Question: I am trying to add error bars to my double y axis graph, but when ran, it completely ruins the graph. I attached a picture below. I also added my code.
If you need the full data set, let me know! Thank you so much in advance!
'''
scalefactor <- max(Complete_Seasonality_Data$PRCP)/max(Complete_Seasonality_Data$Temp_C)
p <- ggplot(Complete_Seasonality_Data, aes(x = NewMonths5))
p <- p + geom_point(aes(y = PRCP, colour = "Precipitation"))
p <- p + geom_line(aes(y = PRCP, colour = "Precipitation", group=1))
p <- p + geom_point(aes(y = Temp_C*scalefactor, colour = "Temperature"))
p <- p + geom_line(aes(y = Temp_C*scalefactor, colour = "Temperature", group=1))
p <- p + scale_y_continuous(sec.axis = sec_axis(~./scalefactor, name = ylabseasonality))
p <- p + scale_colour_manual(values = c("blue", "red"))
p <- p + labs(y = "Precipitation (in)",
x = "Month",
colour = "Parameter")
p <- p + theme_bw()
p <- p + theme(axis.text.x = element_text(angle = 90), legend.position = c(.99, .01))
p <- p + geom_errorbar(aes(ymin = TempSummary$mean - StdErrorTemp, ymax = TempSummary$mean + StdErrorTemp), position=position_dodge(.9), width=0.2)
p <- p + geom_errorbar(aes(ymin = PrecipSummary$mean - StdErrorPrecip, ymax = TempSummary$mean + StdErrorPrecip), position=position_dodge(.9), width=0.2)
p
'''
How I computed the Std Errors
'''
TempSummary<- Summarize(Temp_C~ Month,
data=Chara_Data,
digits=3)
View(TempSummary)
StdErrorTemp<- (TempSummary$sd)/ (sqrt(TempSummary$n))
View(StdErrorTemp)
PrecipSummary<- Summarize(PRCP ~ Group.1,
data=Complete_Seasonality_Data,
digits=3)
StdErrorPrecip<- (PrecipSummary$sd/ sqrt(PrecipSummary$n))
'''
Complete data set!
'''
structure(list(Group.1 = c("April", "August", "December", "February",
"January", "July", "June", "March", "May", "November", "October",
"September"), Season = c(NA_real_, NA_real_, NA_real_, NA_real_,
NA_real_, NA_real_, NA_real_, NA_real_, NA_real_, NA_real_, NA_real_,
NA_real_), Month = c(NA_real_, NA_real_, NA_real_, NA_real_,
NA_real_, NA_real_, NA_real_, NA_real_, NA_real_, NA_real_, NA_real_,
NA_real_), Year = c(<PHONE>41, 2016.6, 2016.6, 2017.6,
2017.6, 2016.6, <PHONE>41, 2017, <PHONE>41, 2016.6,
2016.6, 2016.6), Date = structure(c(<PHONE>.94118, <PHONE>,
<PHONE>, <PHONE>, <PHONE>, <PHONE>, <PHONE>.76471,
<PHONE>, <PHONE>.35294, <PHONE>, <PHONE>, <PHONE>
), class = c("POSIXct", "POSIXt")), Site = c(8.17647058823529,
8.125, 7.775, 7.775, 6.375, 6.375, 8.20588235294118, 6.80555555555556,
6.55882352941176, 6.375, 8.1, 6.375), PercentCover = c(0.765882352941176,
0.7125, 0.7505, 0.7775, 0.8625, 0.867, 0.763529411764706, 0.83,
0.850588235294118, 0.848, 0.7065, 0.834), AveHt = c(60.1684438927086,
50.2311192279942, 58.9048701298701, 57.3448097041847, 55.2253291847042,
64.6965656565657, 57.9602622867329, 56.672138047138, 64.4076426024955,
57.1465322871573, 54.3781565656566, 58.3185831529582), SE = c(7.07246013321596,
7.79305525403115, 7.00224498332823, 6.46671176266333, 6.32495719718401,
7.04611575726224, 8.09695750051648, 5.65899377193264, 7.28959135811987,
6.24571692582705, 7.32819802238581, 7.05669314452393), MaxHt = c(88.3823529411765,
81.625, 87.75, 85, 85.875, 96.425, 92.9117647058823, 82.5, 98.6764705882353,
88.125, 79.75, 89.65), green = c(0.350962665193537, 0.278211058736042,
0.183934291894458, 0.197711422851132, 0.179043270311077, 0.335751664926552,
0.186533536107468, 0.256634190010066, 0.319397625619223, 0.204519948331115,
0.249063275007846, 0.277894684744482), yellow = c(0.556643767952726,
0.569690303836593, 0.686152813243381, 0.654331042886853, 0.594548585049017,
0.554485584960289, 0.581008683220038, 0.609988063809375, 0.594827659217835,
0.620510694031593, 0.633793562346056, 0.600527348262596), brown = c(0.0923935668537371,
0.14983619398845, 0.122185622134889, 0.145933312808728, 0.226114026992848,
0.10976275011316, 0.229212761734686, 0.132653108499399, 0.0857747151629417,
0.174675239990233, 0.114398064606882, 0.121577966992922), Temp = c(78.4411764705882,
82.975, 75.65, 74.75, 74.3, 82.2051282051282, 81.0882352941177,
75.8333333333333, 79.8823529411765, 78.6, 80.1944444444444, 83
), Temp_C = c(25.8006535947712, 28.3194444444444, 24.25, 23.75,
23.5, 27.8917378917379, 27.2712418300654, 24.3518518518519, 26.6013071895425,
25.8888888888889, 26.7746913580247, 28.3333333333333), Vis = c(1.98823529411765,
2.12820512820513, 2.2125, 2.07, 2.1625, 2.07179487179487, 2.05,
2.02777777777778, 2.11764705882353, 2.205, 2.11, 2.17375), Nests = c(12.4117647058824,
17.1, 7.1, 6.275, 4, 8.9, 13.8787878787879, 4.88888888888889,
7.38235294117647, 2.8, 13.025, 5.6), SickorDeadFish = c(0.0882352941176471,
0.2, 0.175, 0.075, 0.05, 0.117647058823529, 0.0882352941176471,
0.166666666666667, 0.0294117647058824, 0.25, 0.333333333333333,
0.275), Cladophora = c(0.0866666666666667, 0.0492857142857143,
0.0471428571428571, 0.0907142857142857, 0.0264285714285714, 0.0154545454545455,
0.0380952380952381, 0.0295238095238095, 0.0161904761904762, 0.0178571428571429,
0.0407142857142857, 0.03), Comments = c(NaN, NaN, NaN, NaN, NaN,
NaN, NaN, NaN, NaN, NaN, NaN, NaN), STATION = c(NA_real_, NA_real_,
NA_real_, NA_real_, NA_real_, NA_real_, NA_real_, NA_real_, NA_real_,
NA_real_, NA_real_, NA_real_), NAME = c(NA_real_, NA_real_, NA_real_,
NA_real_, NA_real_, NA_real_, NA_real_, NA_real_, NA_real_, NA_real_,
NA_real_, NA_real_), DATE = c(NA_real_, NA_real_, NA_real_, NA_real_,
NA_real_, NA_real_, NA_real_, NA_real_, NA_real_, NA_real_, NA_real_,
NA_real_), MONTH = c(NA_real_, NA_real_, NA_real_, NA_real_,
NA_real_, NA_real_, NA_real_, NA_real_, NA_real_, NA_real_, NA_real_,
NA_real_), AWND = c(6.52626966292135, 5.97866090712743, 5.85811926605505,
6.31656097560976, 6.181, 6.1103908045977, 6.23947727272727, 6.5154211663067,
6.0985313174946, 5.64997635933806, 5.43263157894737, 5.54940639269406
), FMTM = c(<PHONE>33, <PHONE>1, <PHONE>39,
<PHONE>67, <PHONE>34, <PHONE>39, 1378.3,
<PHONE>9, <PHONE>06, <PHONE>67, <PHONE>23,
<PHONE>67), PGTM = c(<PHONE>1, <PHONE>48,
<PHONE>33, <PHONE>7, <PHONE>93, <PHONE>04,
<PHONE>05, <PHONE>23, <PHONE>66, <PHONE>07,
<PHONE>4, 1396), PRCP = c(0.0205869074492099, 0.0248701298701299,
0.0663425925925926, 0.0481472684085511, 0.0360991379310345, 0.0101144164759725,
0.00790067720090293, 0.0762693156732892, 0.0298491379310345,
0.0472985781990521, 0.034965034965035, 0.0243778801843318), SNOW = c(0,
0, 0, 0, 0, 0, 0, 0, 0, 0, 0, 0), SNWD = c(0, 0, 0, 0, 0, 0,
0, 0, 0, 0, 0, 0), TAVG = c(78.5333333333333, NaN, NaN, 61.1052631578947,
68.6333333333333, 80.2903225806452, 79.4, 72.5161290322581, 77.8709677419355,
NaN, NaN, NaN), TMAX = c(83.6826484018265, 88.8509719222462,
81.4940617577197, 80.6938271604938, 80.8072562358277, 88.1520737327189,
86.8795454545455, 81.3290043290043, 84.6048034934498, 83.8289786223278,
86.3615560640732, 88.1009174311927), TMIN = c(67.5423340961098,
72.5917926565875, 66.4394299287411, 64.9283950617284, 64.5600907029478,
71.9654377880184, 70.6772727272727, 65.7597402597403, 68.6527472527472,
68.9643705463183, 70.558352402746, 71.7821100917431), TSUN = c(NaN,
NaN, NaN, 0, 0, NaN, NaN, NaN, NaN, NaN, NaN, NaN), WDF2 = c(115.538116591928,
100.905172413793, 133.577981651376, 143.965936739659, 149.438444924406,
91.<PHONE>, 99.5022624434389, 131.612903225806, 124.279569892473,
109.693396226415, 119.450800915332, 115.<PHONE>), WDF5 = c(107.545045045045,
97.6077586206897, 124.528735632184, 133.<PHONE>, 140.826086956522,
82.5229357798165, 90.972850678733, 120.634573304158, 115.714285714286,
103.720379146919, 109.266055045872, 104.736842105263), WSF2 = c(15.2026905829596,
14.8530172413793, 14.6919724770642, 15.4111922141119, 15.1332613390929,
14.9070938215103, 15.<PHONE>, 15.4161290322581, 14.8625806451613,
14.322641509434, 14.3432494279176, 14.5600456621005), WSF5 = c(22.1105855855856,
21.9961206896552, 20.8029885057471, 20.8081145584726, 20.4824675324675,
22.4052752293578, 22.2158371040724, 21.9317286652079, 21.<PHONE>,
20.8722748815166, 20.493119266055, 21.0052511415525), WT01 = c(1,
1, 1, 1, 1, 1, 1, 1, 1, 1, 1, 1), WT02 = c(NaN, 1, NaN, 1, 1,
NaN, NaN, 1, 1, NaN, 1, NaN), WT08 = c(1, 1, 1, 1, 1, 1, 1, 1,
1, 1, 1, 1), WT10 = c(NaN, NaN, NaN, NaN, NaN, NaN, 1, NaN, NaN,
NaN, NaN, NaN), NewMonths2 = structure(c(17295, 17253, 17364,
17432, 17409, 17216, 17350, 17243, 17324, 17341, 17315, 17284
), class = "Date")), row.names = c(NA, -12L), class = "data.frame")
'''

**Edited to add complete data set and how I did std error
Temp Summary
'''
structure(list(Month = c("April", "August", "December", "February",
"January", "July", "June", "March", "May", "November", "October",
"September"), n = c(34, 40, 40, 40, 40, 40, 34, 36, 34, 40, 40,
40), nvalid = c(34, 40, 40, 40, 40, 39, 34, 36, 34, 40, 36, 40
), mean = c(25.801, 28.319, 24.25, 23.75, 23.5, 27.892, 27.271,
24.352, 26.601, 25.889, 26.775, 28.333), sd = c(0.478, 0.978,
0.921, 0.793, 0.551, 0.463, 0.632, 1.47, 0.905, 0.763, 0.928,
0.534), min = c(25, 26.667, 22.778, 21.667, 21.667, 27.222, 26.111,
22.778, 25, 25, 25.556, 27.222), Q1 = c(25.556, 27.778, 23.889,
23.333, 23.333, 27.778, 27.222, 23.333, 26.111, 25.556, 25.556,
27.778), median = c(25.556, 27.778, 23.889, 23.889, 23.333, 27.778,
27.222, 23.889, 26.667, 25.556, 27.222, 28.333), Q3 = c(25.972,
28.889, 25, 24.444, 23.889, 28.333, 27.639, 24.583, 27.222, 26.111,
27.361, 28.889), max = c(26.667, 30, 25.556, 25, 24.444, 28.889,
28.889, 27.222, 27.778, 27.778, 28.333, 29.444)), class = "data.frame", row.names = c(NA,
-12L))
'''
Precip Summary
'''
structure(list(MONTH = c("April", "August", "December", "February",
"January", "July", "June", "March", "May", "November", "October",
"September"), n = c(446, 464, 436, 422, 465, 437, 444, 465, 465,
424, 438, 439), nvalid = c(443, 462, 432, 421, 464, 437, 443,
453, 464, 422, 429, 434), mean = c(0.021, 0.025, 0.066, 0.048,
0.036, 0.01, 0.008, 0.076, 0.03, 0.047, 0.035, 0.024), sd = c(0.094,
0.184, 0.342, 0.211, 0.142, 0.047, 0.047, 0.343, 0.14, 0.24,
0.243, 0.112), min = c(0, 0, 0, 0, 0, 0, 0, 0, 0, 0, 0, 0), Q1 = c(0,
0, 0, 0, 0, 0, 0, 0, 0, 0, 0, 0), median = c(0, 0, 0, 0, 0, 0,
0, 0, 0, 0, 0, 0), Q3 = c(0, 0, 0, 0, 0, 0, 0, 0, 0, 0, 0, 0),
max = c(1.1, 3.06, 4.94, 2.61, 1.5, 0.47, 0.76, 3.32, 1.43,
3.29, 3.64, 1.25), percZero = c(81.264, 87.662, 76.389, 75.534,
77.802, 86.728, 86.682, 75.717, 84.267, 77.962, 83.916, 81.797
)), class = "data.frame", row.names = c(NA, -12L))
'''
Temp Summary Results
<URL>
Precip Summary Results
<URL>
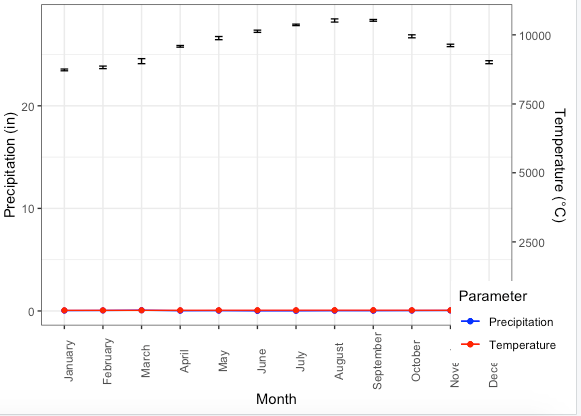
Answer: I would suggest next approach. Just be careful on the values of your error bars. Also, scaling factors must also be applied to error bars. That is why you got a messy plot. Here the code using the data you added:
'''
library(ggplot2)
#Create var
Complete_Seasonality_Data$NewMonths5 <- as.Date(Complete_Seasonality_Data$Date)
#Computing
StdErrorTemp<- (TempSummary$sd)/ (sqrt(TempSummary$n))
StdErrorPrecip<- (PrecipSummary$sd/ sqrt(PrecipSummary$n))
#Scale factor
scalefactor <- max(Complete_Seasonality_Data$PRCP)/max(Complete_Seasonality_Data$Temp_C)
#Plot
p <- ggplot(Complete_Seasonality_Data, aes(x = NewMonths5))
p <- p + geom_point(aes(y = PRCP, colour = "Precipitation"))
p <- p + geom_line(aes(y = PRCP, colour = "Precipitation", group=1))
p <- p + geom_errorbar(aes(ymin = PrecipSummary$mean - StdErrorPrecip,
ymax = PrecipSummary$mean + StdErrorPrecip),
position=position_dodge(.9), width=0.2)
p <- p + geom_point(aes(y = Temp_C*scalefactor, colour = "Temperature"))
p <- p + geom_line(aes(y = Temp_C*scalefactor, colour = "Temperature", group=1))
p <- p + scale_y_continuous(sec.axis = sec_axis(~./scalefactor, name = 'Temperature'))
p <- p + geom_errorbar(aes(ymin = TempSummary$mean*scalefactor - StdErrorTemp,
ymax = TempSummary$mean*scalefactor + StdErrorTemp),
position=position_dodge(.9), width=0.2)
p <- p + scale_colour_manual(values = c("blue", "red"))
p <- p + labs(y = "Precipitation (in)",
x = "Month",
colour = "Parameter")
p <- p + theme_bw()
p <- p + theme(axis.text.x = element_text(angle = 90), legend.position = c(.99, .01))
p
'''
Output:
<URL>